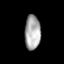
Tissue: prostate
Cell type: T cells
Senescence score: 0.731
Nuclear area (px): 537
Mean DAPI intensity: 168.777